Field crop: maize
Growth stage: 2
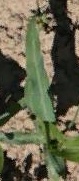
Species: maize